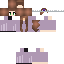
A female human skin with pale skin, wearing brown long hair dressed in a blue hoodie and black pants, featuring a closed mouth.